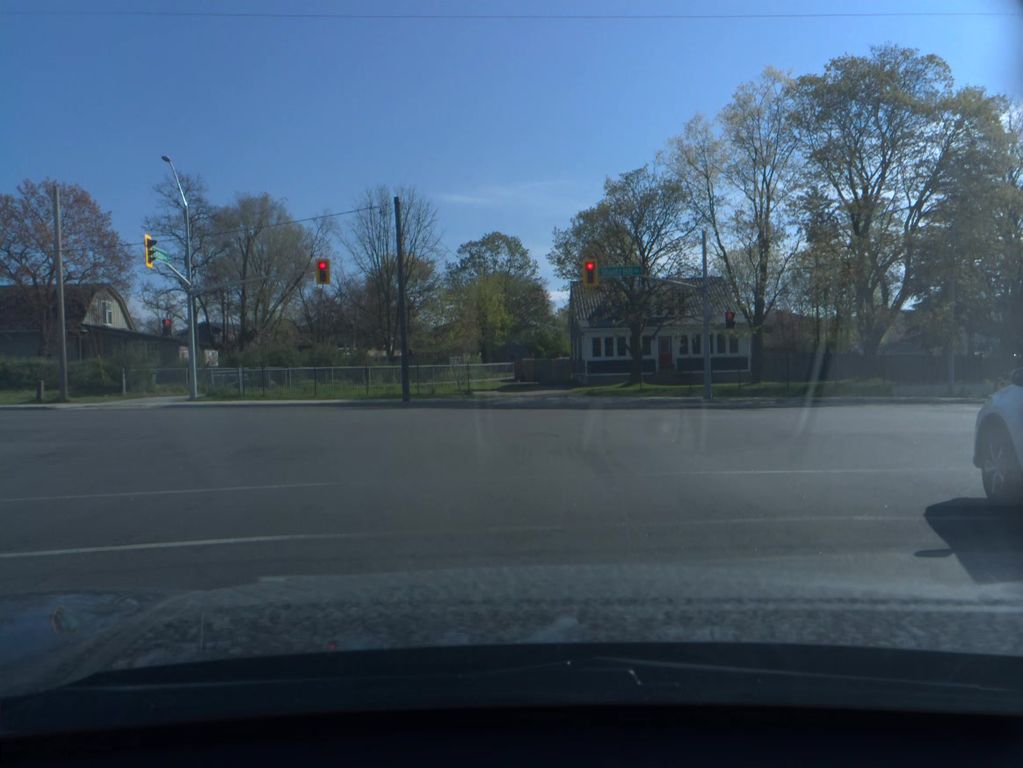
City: kitchener-waterloo